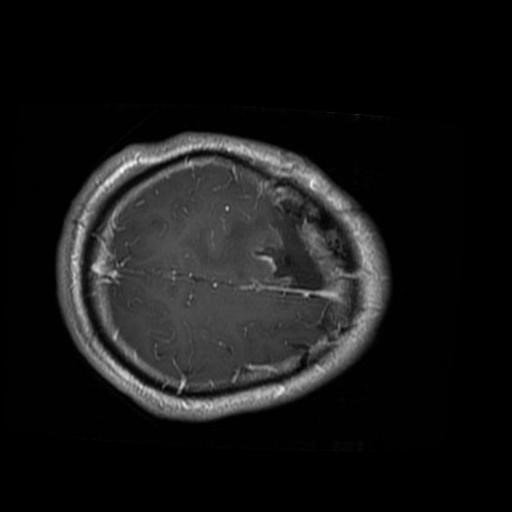
Label: brain_glioma